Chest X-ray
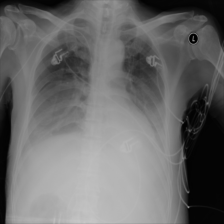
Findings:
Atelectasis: negative
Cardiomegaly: negative
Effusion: negative
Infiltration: negative
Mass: negative
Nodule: negative
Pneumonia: negative
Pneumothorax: negative
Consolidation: positive
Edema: negative
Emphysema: negative
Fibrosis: negative
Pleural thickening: negative
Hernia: negative